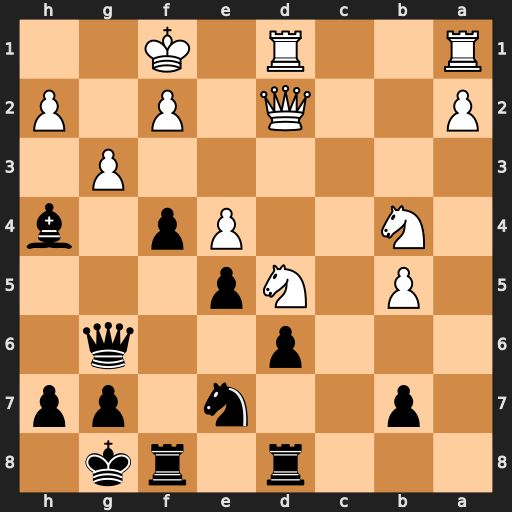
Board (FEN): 3r1rk1/1p2n1pp/3p2q1/1P1Np3/1N2Pp1b/6P1/P2Q1P1P/R2R1K2
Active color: b
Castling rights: -
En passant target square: -
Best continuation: fxg3 hxg3 Qxg3 Nxe7+ Bxe7